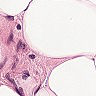
Metastatic tissue present: no